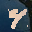
Label: 4